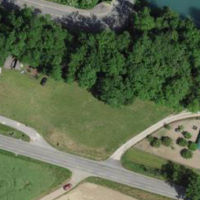
EUNIS habitat code: 25
Species observed at this site:
Phalacrocorax carbo
Corvus corone
Podiceps cristatus
Fulica atra
Alcedo atthis
Mergus merganser
Buteo buteo
Lamium galeobdolon